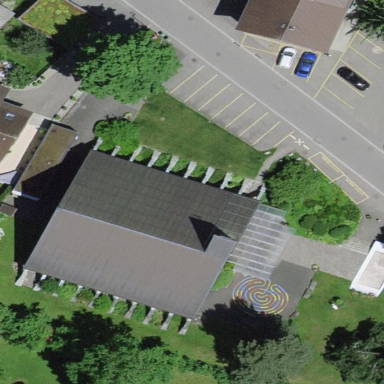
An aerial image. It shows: Place of worship.